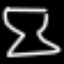
Label: hourglass